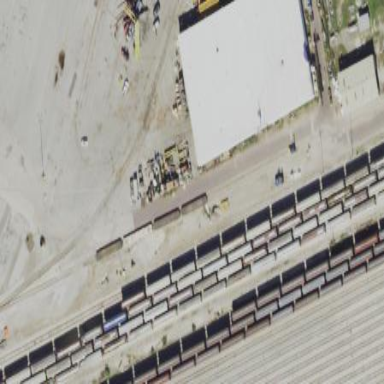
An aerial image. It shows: Warehouse.